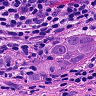
Metastatic tissue present: yes